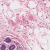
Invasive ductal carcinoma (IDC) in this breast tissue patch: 0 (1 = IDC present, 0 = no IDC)